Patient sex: F
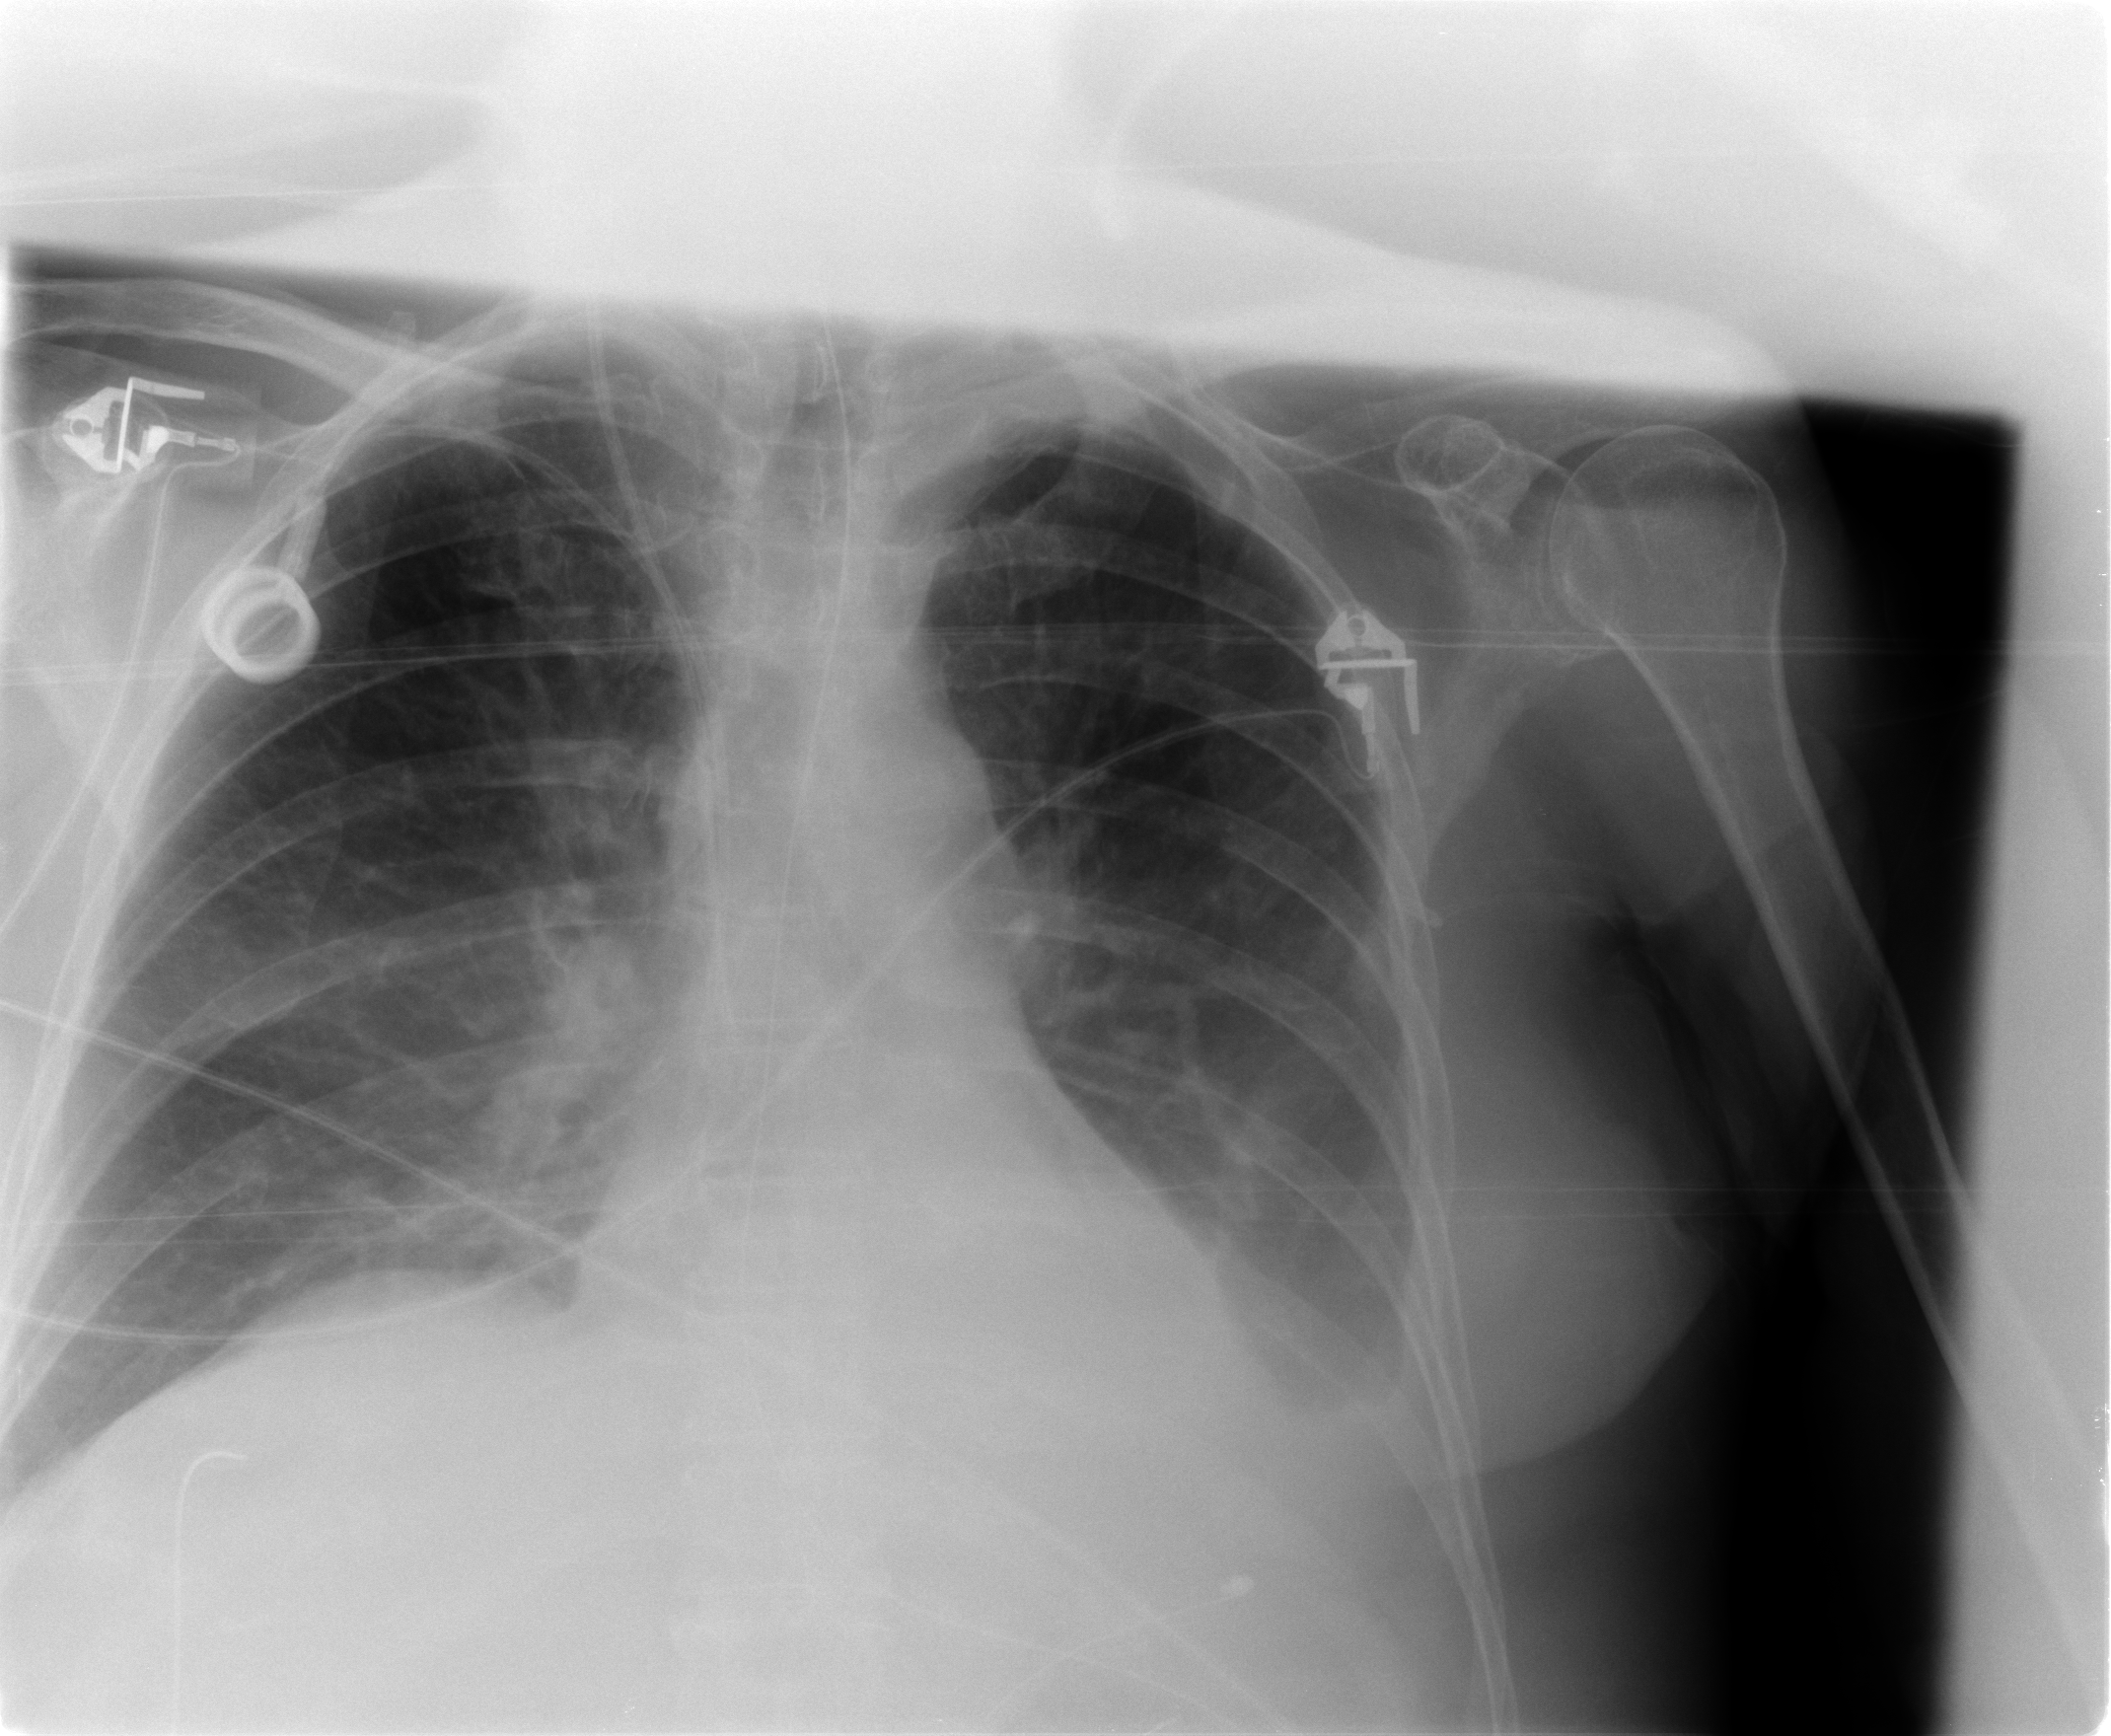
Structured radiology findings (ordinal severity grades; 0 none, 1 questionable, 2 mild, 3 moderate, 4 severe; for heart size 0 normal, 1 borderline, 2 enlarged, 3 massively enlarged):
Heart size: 0
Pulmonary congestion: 0
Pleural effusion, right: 2
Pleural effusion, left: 3
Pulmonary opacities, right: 1
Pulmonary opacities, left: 0
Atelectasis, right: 0
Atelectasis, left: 3